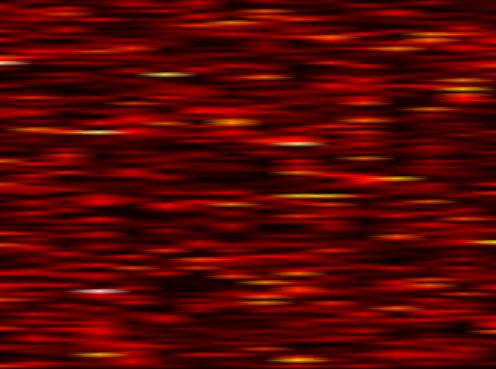
Label: FBMC